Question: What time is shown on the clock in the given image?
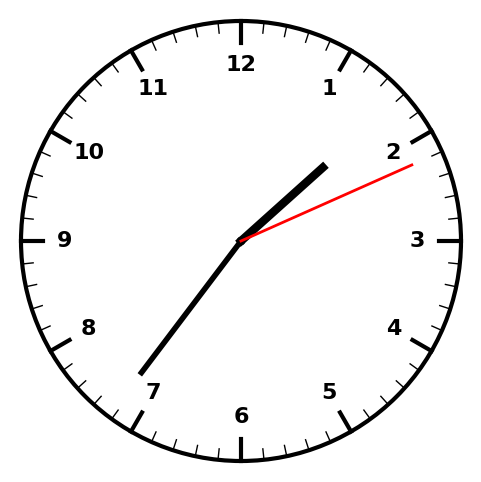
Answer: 01:36:11